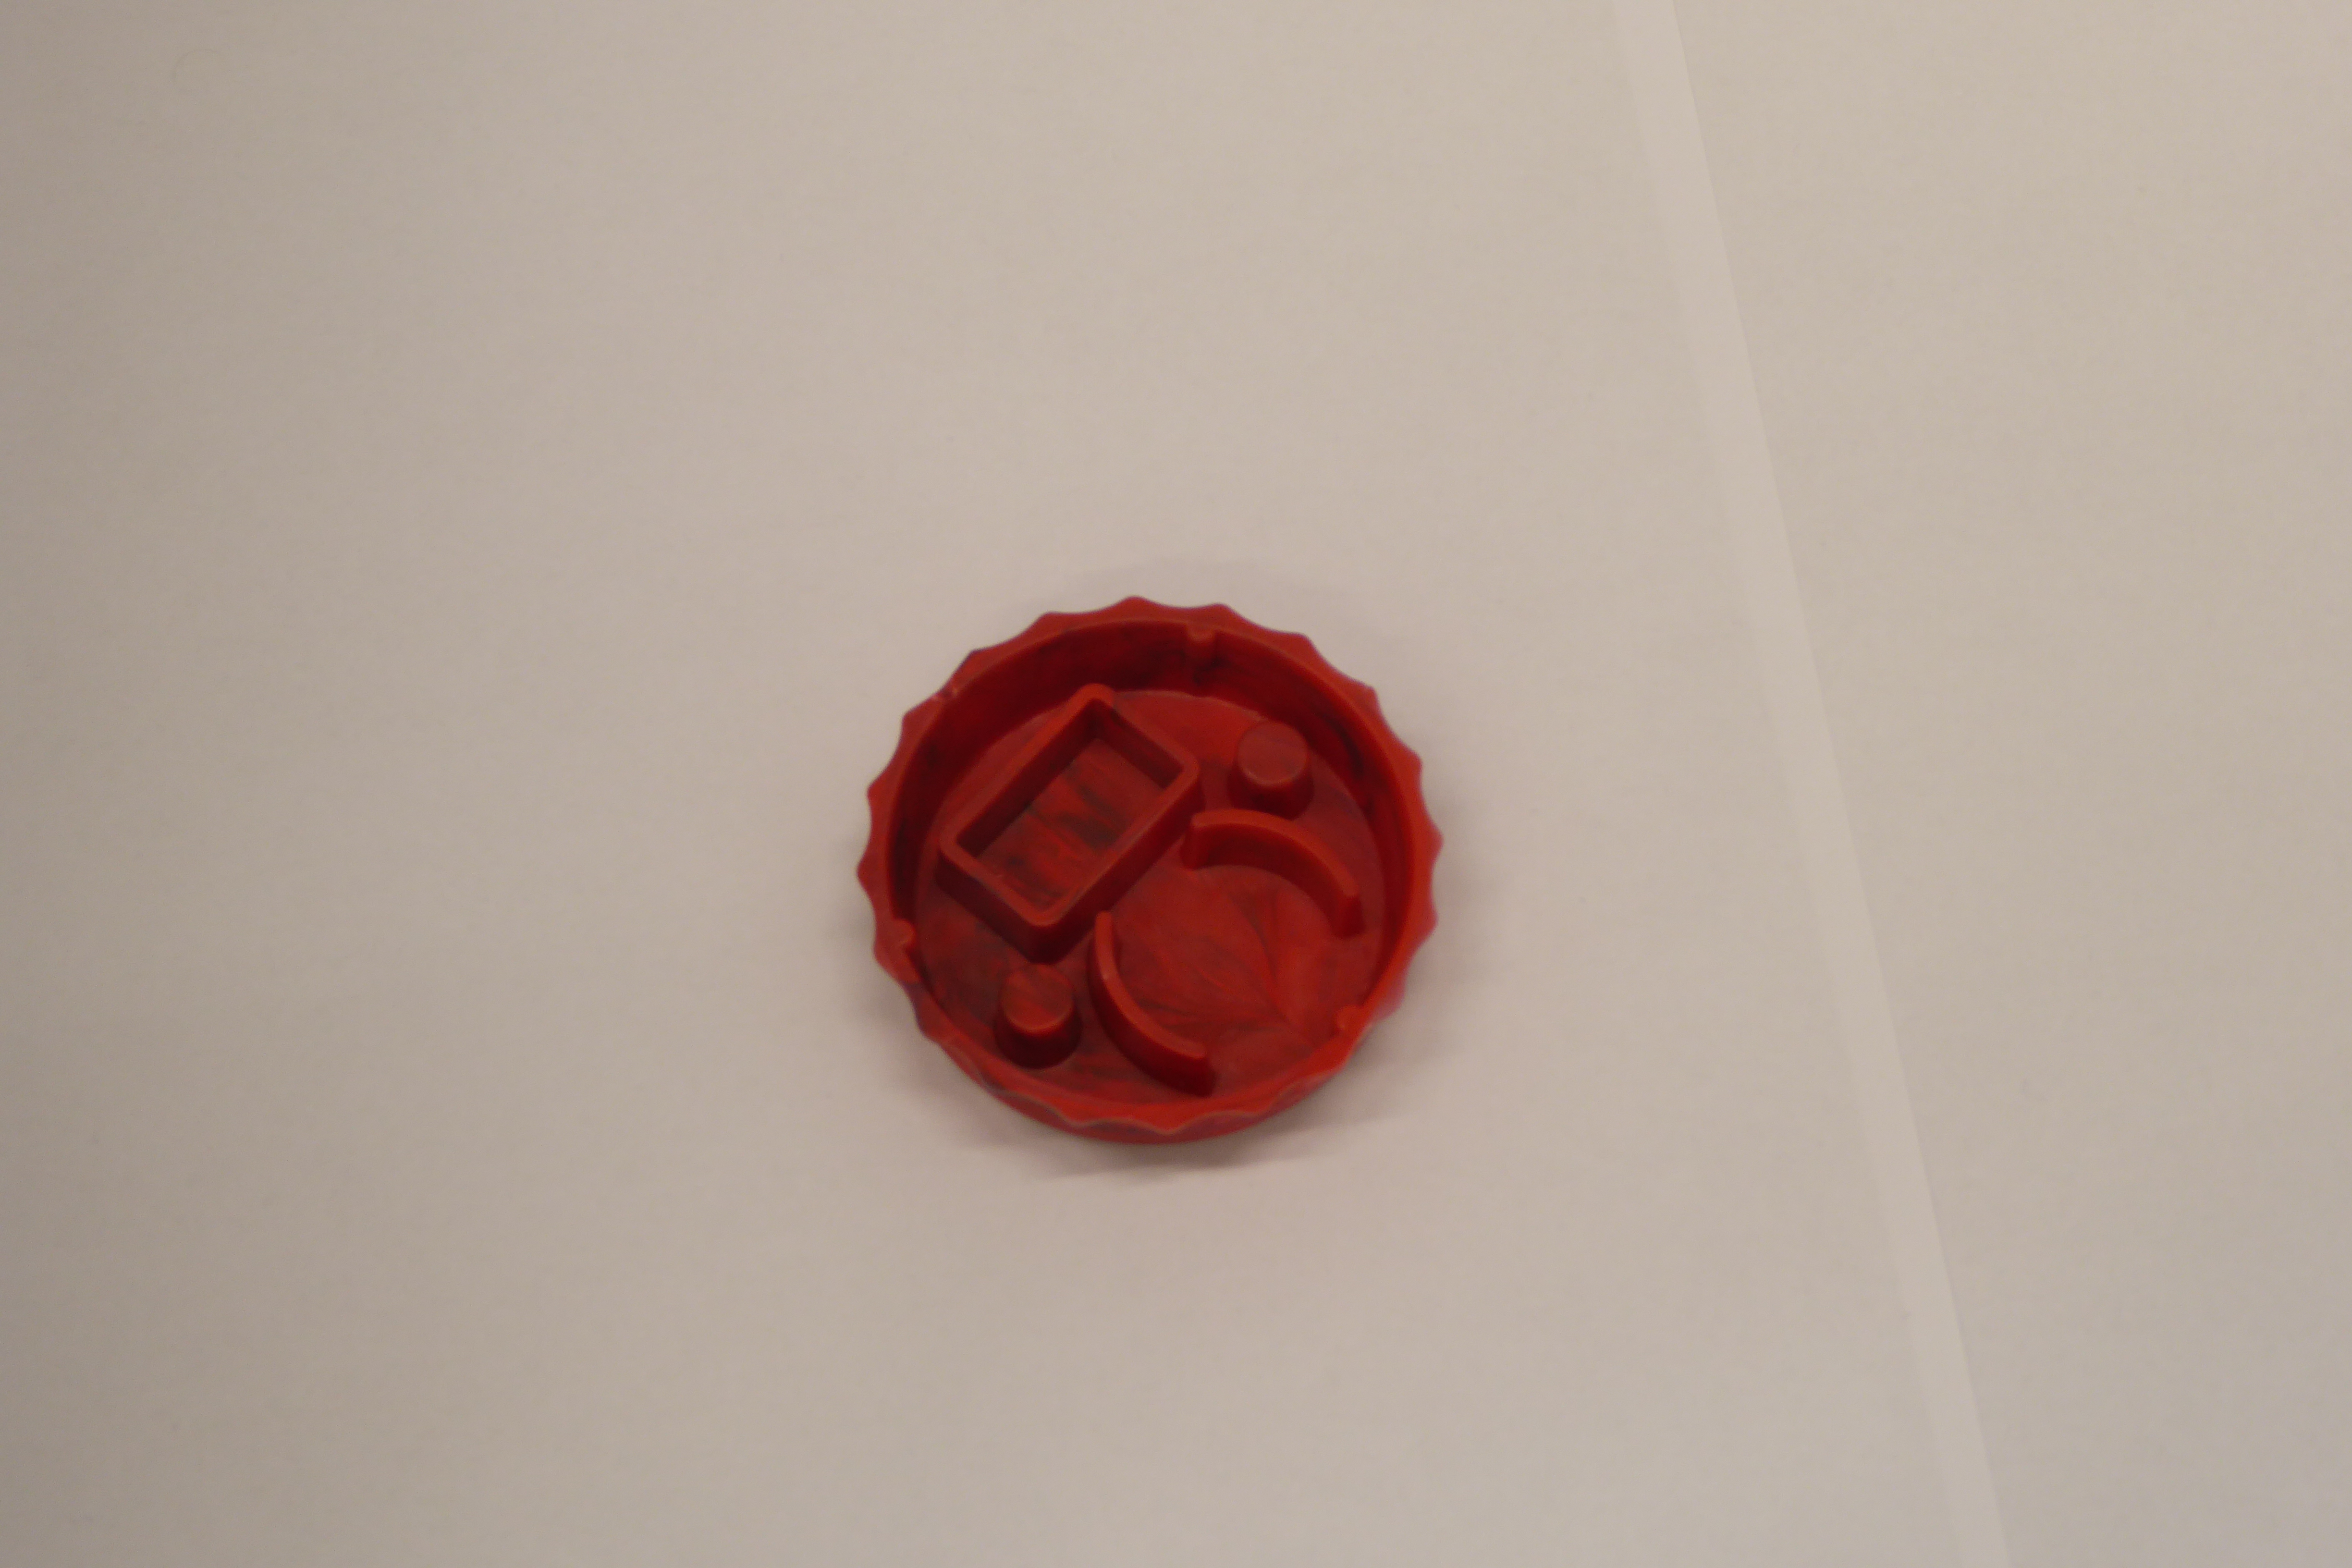
Label: Bottle Opener - Cover